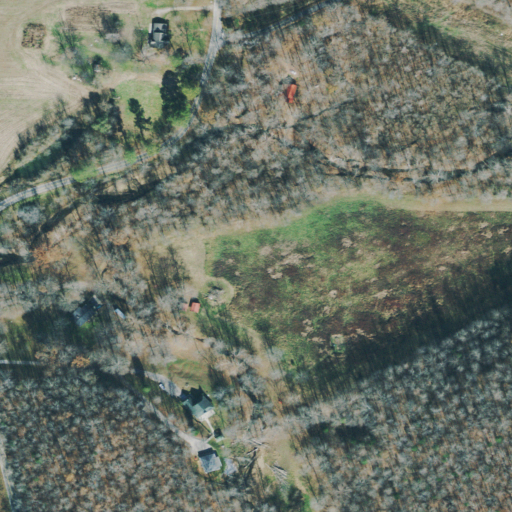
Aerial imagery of valley in Tennessee named Holland Hollow containing deciduous forest, pasture, open development, shrub, cultivated crops, and mixed forest